Question: I am trying to make the 3d ribbon box in but getting some problems so how can i make this with pure with minimum code.
Here is the image what i am trying to making.....

Thanks
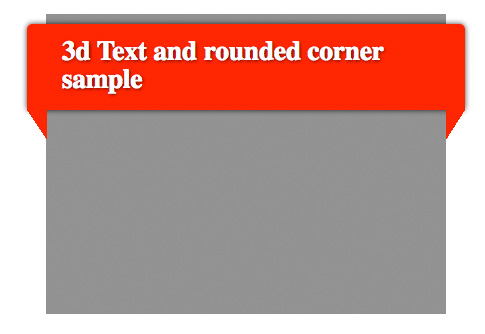
Answer: Here's one way to do it, pretty minimal markup. ':before' and ':after' pseudo-elements require IE 8+, if you need to support lower (IE6/7) you could use two extra '<div>' elements for the triangle corners.
<URL>
HTML:
'''
<div id="box">
<div id="ribbon">3d Text and rounded corner sample</div>
</div>
'''
CSS:
'''
#box {
position:relative;
background:gray;
width:400px;
height:300px;
margin:20px 45px;
}
#ribbon {
position:absolute;
top:15px;
left:-20px;
width:360px;
height:55px;
background:#ff2702;
color:white;
padding:20px 40px;
font-size:24px;
font-weight:bold;
border-radius:5px 5px 0 0;
box-shadow:0 0 8px #333;
text-shadow:0 0 8px #000;
}
#ribbon:before {
content:'';
position:absolute;
bottom:-20px;
left:0;
border-top:solid 10px #ff2702;
border-right:solid 10px #ff2702;
border-bottom:solid 10px transparent;
border-left:solid 10px transparent;
}
#ribbon:after {
content:'';
position:absolute;
bottom:-20px;
right:0;
border-top:solid 10px #ff2702;
border-right:solid 10px transparent;
border-bottom:solid 10px transparent;
border-left:solid 10px #ff2702;
}
'''